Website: bh-photo
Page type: newsletter-management
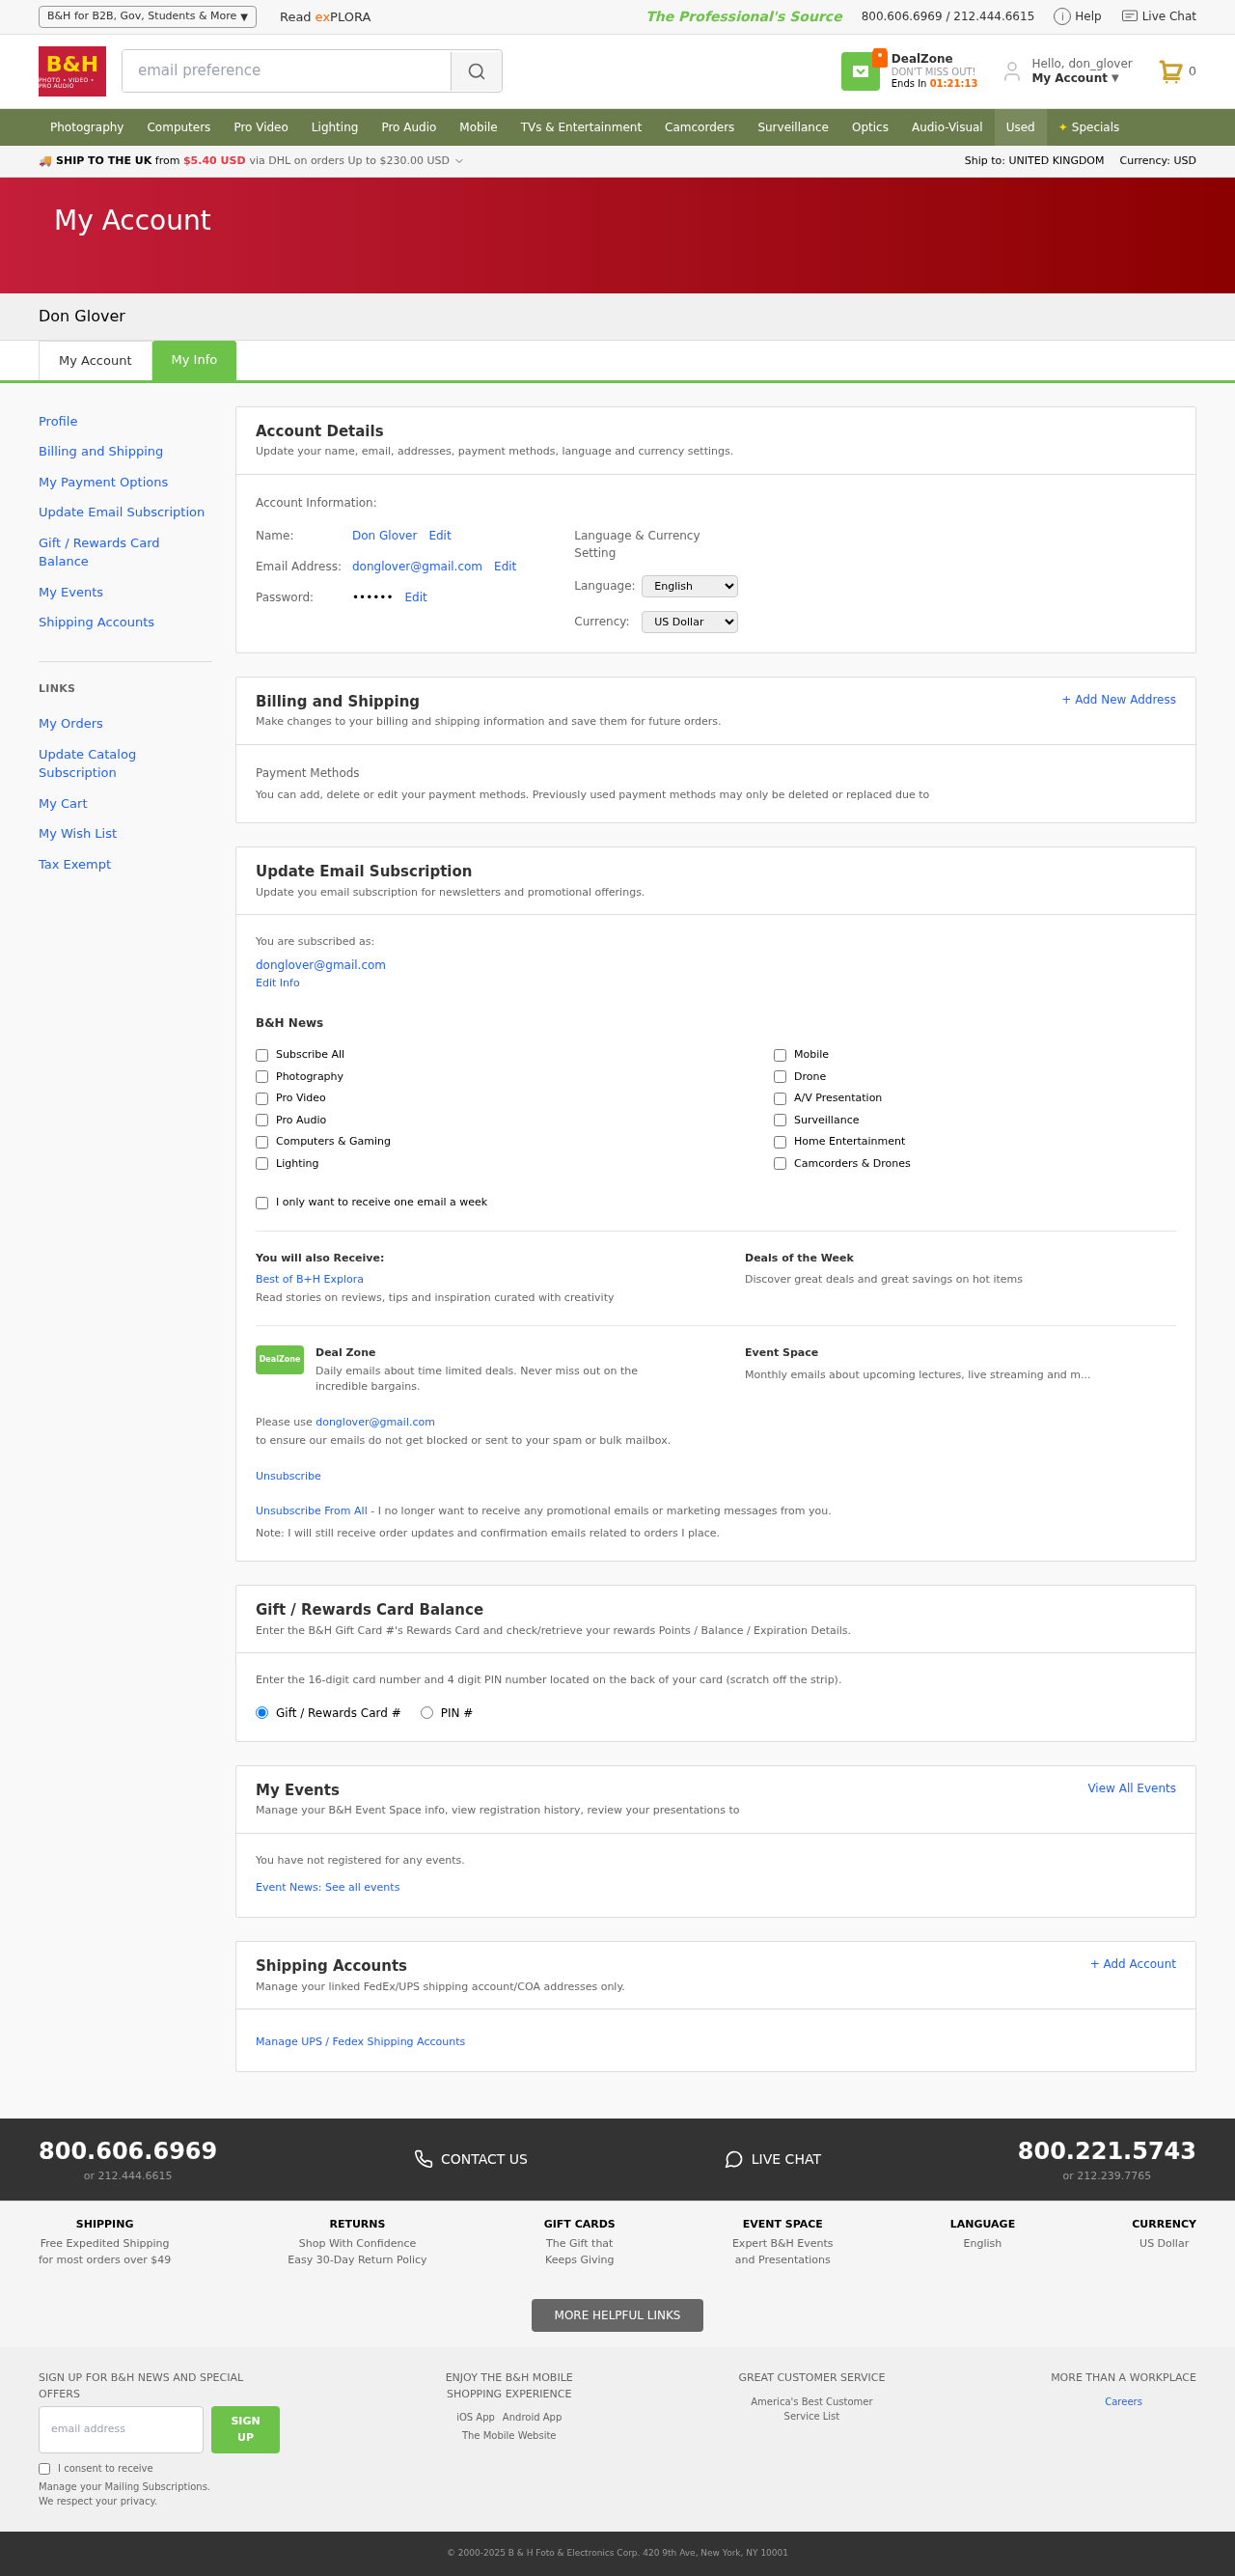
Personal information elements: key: PII_EMAIL
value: donglover@gmail.com
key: PII_FULLNAME
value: Don Glover
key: PII_LOGIN_USERNAME
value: don_glover
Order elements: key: ORDER_NUM_ITEMS
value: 0
Search elements: key: HEADER_SEARCH
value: email preference